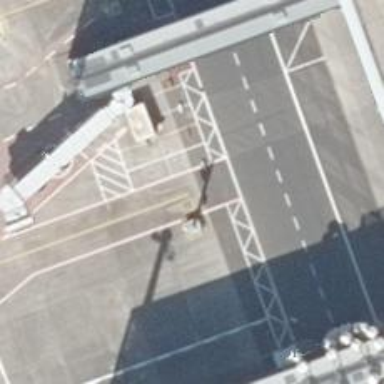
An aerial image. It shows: Parking position at the airport on concrete surface.